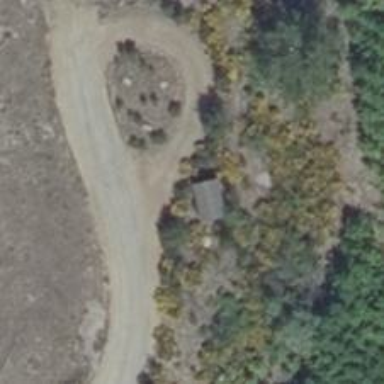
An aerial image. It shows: Shelter.